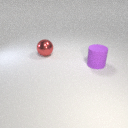
large purple rubber cylinder in front of large red metal sphere